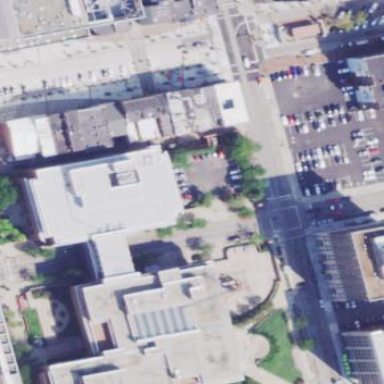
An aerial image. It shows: Part of building is shown in the image.